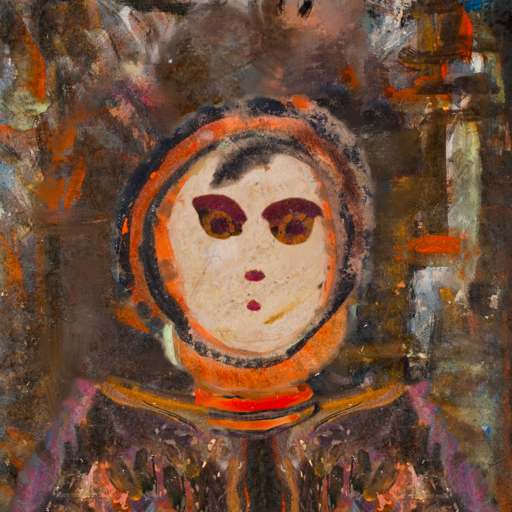
Background: GypsyQueen, Head And Neck Front: Rupkatha, Face Front: Doll, Bust: Gypsy_Queen, Hair Front: Childish, Head Accessory: Blank, Second Necklace: Blank, Necklace: Experience, Baby: Blank